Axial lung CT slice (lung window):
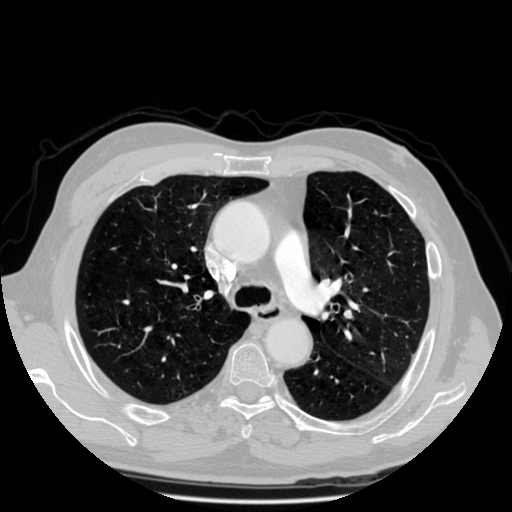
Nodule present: no